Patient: sex M, age 44
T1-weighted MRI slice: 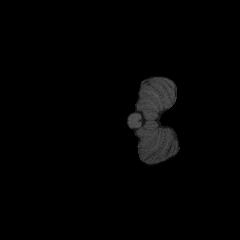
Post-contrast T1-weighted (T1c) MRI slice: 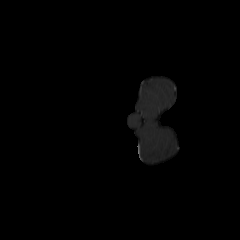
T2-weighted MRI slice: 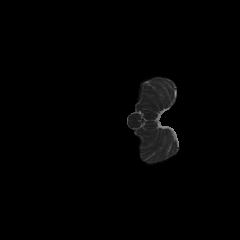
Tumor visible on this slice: no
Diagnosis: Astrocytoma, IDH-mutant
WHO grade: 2